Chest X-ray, PA view. Patient: 61 years old, sex M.
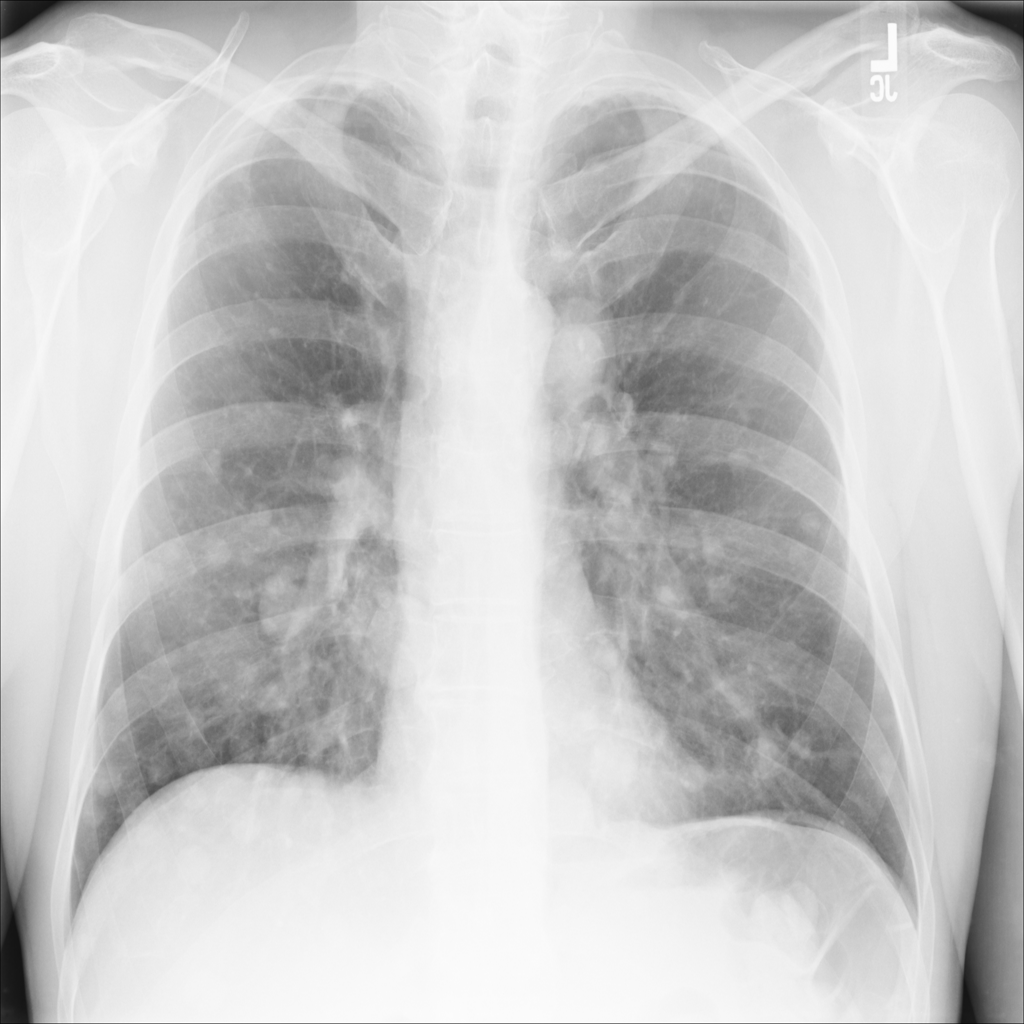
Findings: Infiltration, Nodule